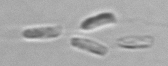
Label: Dinobryon